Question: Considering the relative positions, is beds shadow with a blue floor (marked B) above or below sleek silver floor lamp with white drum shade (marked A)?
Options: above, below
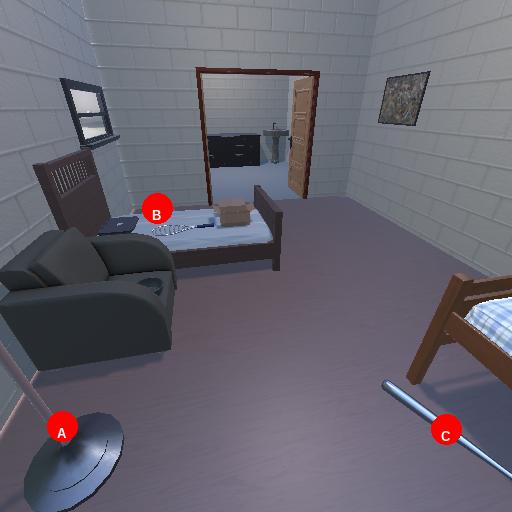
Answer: above